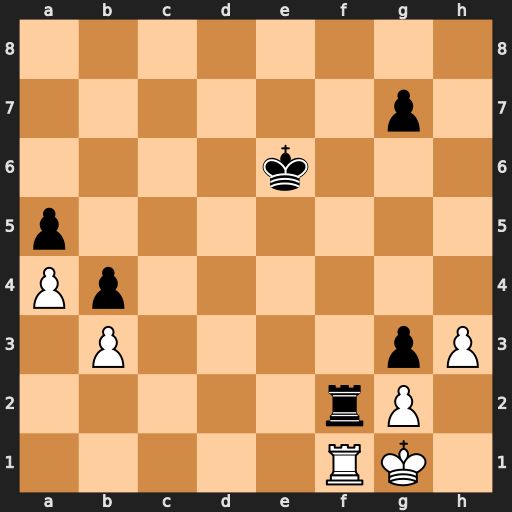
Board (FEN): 8/6p1/4k3/p7/Pp6/1P4pP/5rP1/5RK1
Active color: w
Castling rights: -
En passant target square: -
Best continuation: Rxf2 gxf2+ Kxf2